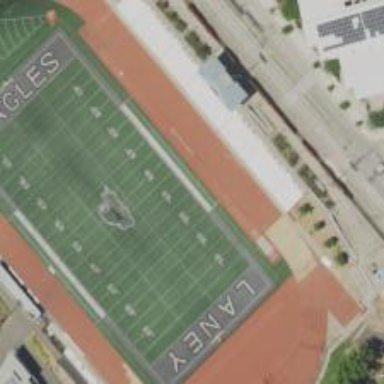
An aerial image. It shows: American football pitch.